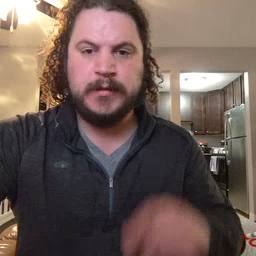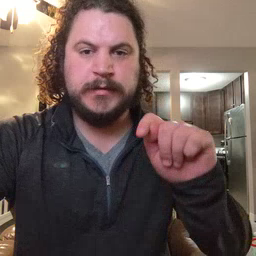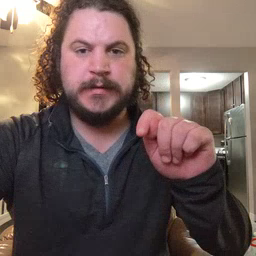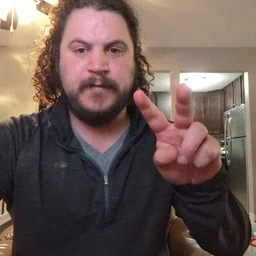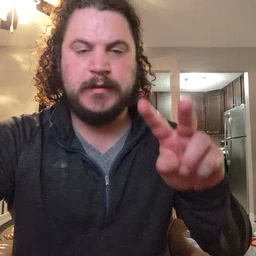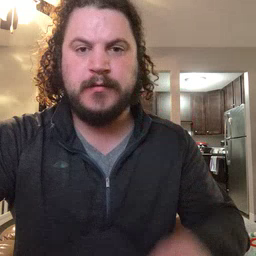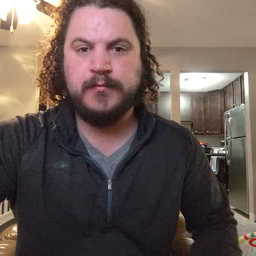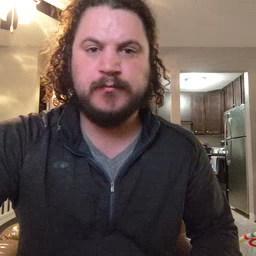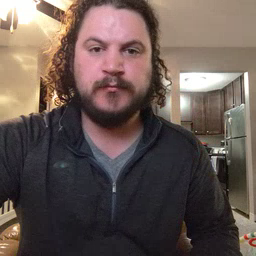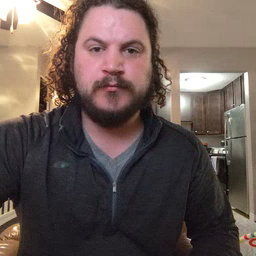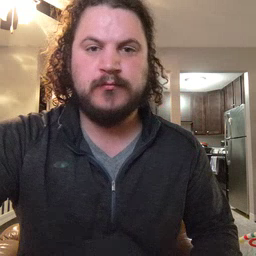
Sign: TV